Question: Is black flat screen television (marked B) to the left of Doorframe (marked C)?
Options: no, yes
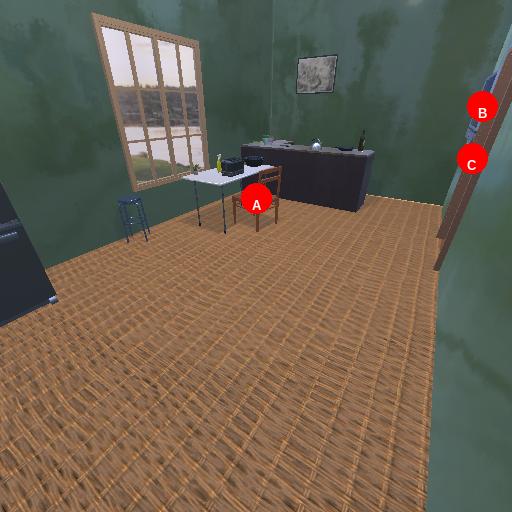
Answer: no